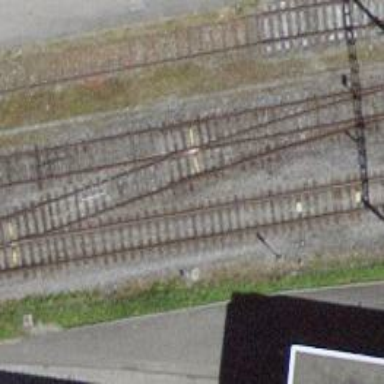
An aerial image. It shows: Rail siding with electrified contact lines.